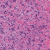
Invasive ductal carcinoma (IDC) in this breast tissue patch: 1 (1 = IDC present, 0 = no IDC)